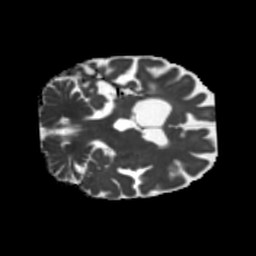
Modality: MD
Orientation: coronal
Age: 67
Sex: female
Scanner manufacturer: siemens
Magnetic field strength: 3 T
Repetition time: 5.25 s
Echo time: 0.08 s